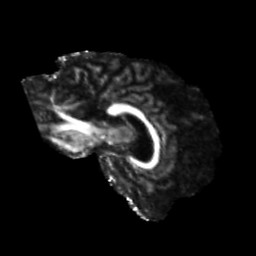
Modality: FA
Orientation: sagittal
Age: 63
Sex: male
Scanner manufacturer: siemens
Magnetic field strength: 3 T
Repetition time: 5.25 s
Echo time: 0.08 s